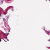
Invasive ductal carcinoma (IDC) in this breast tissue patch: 0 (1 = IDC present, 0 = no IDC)